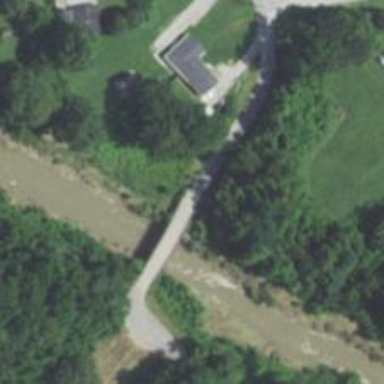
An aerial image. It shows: Residential road with bridge.